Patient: sex M, age 80
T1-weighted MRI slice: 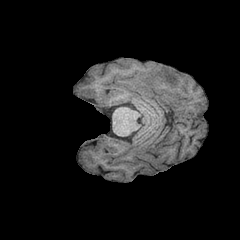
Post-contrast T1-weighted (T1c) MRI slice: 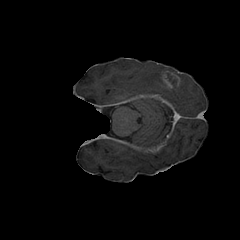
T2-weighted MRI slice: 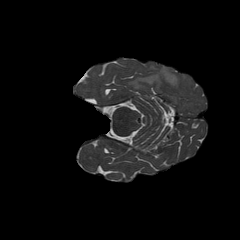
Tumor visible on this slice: yes
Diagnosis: Glioblastoma, IDH-wildtype
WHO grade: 4